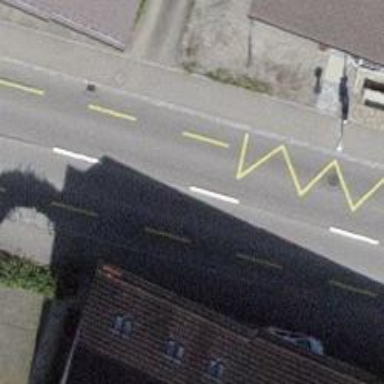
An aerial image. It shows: Bus stop with designated stop position for public transport.